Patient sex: M
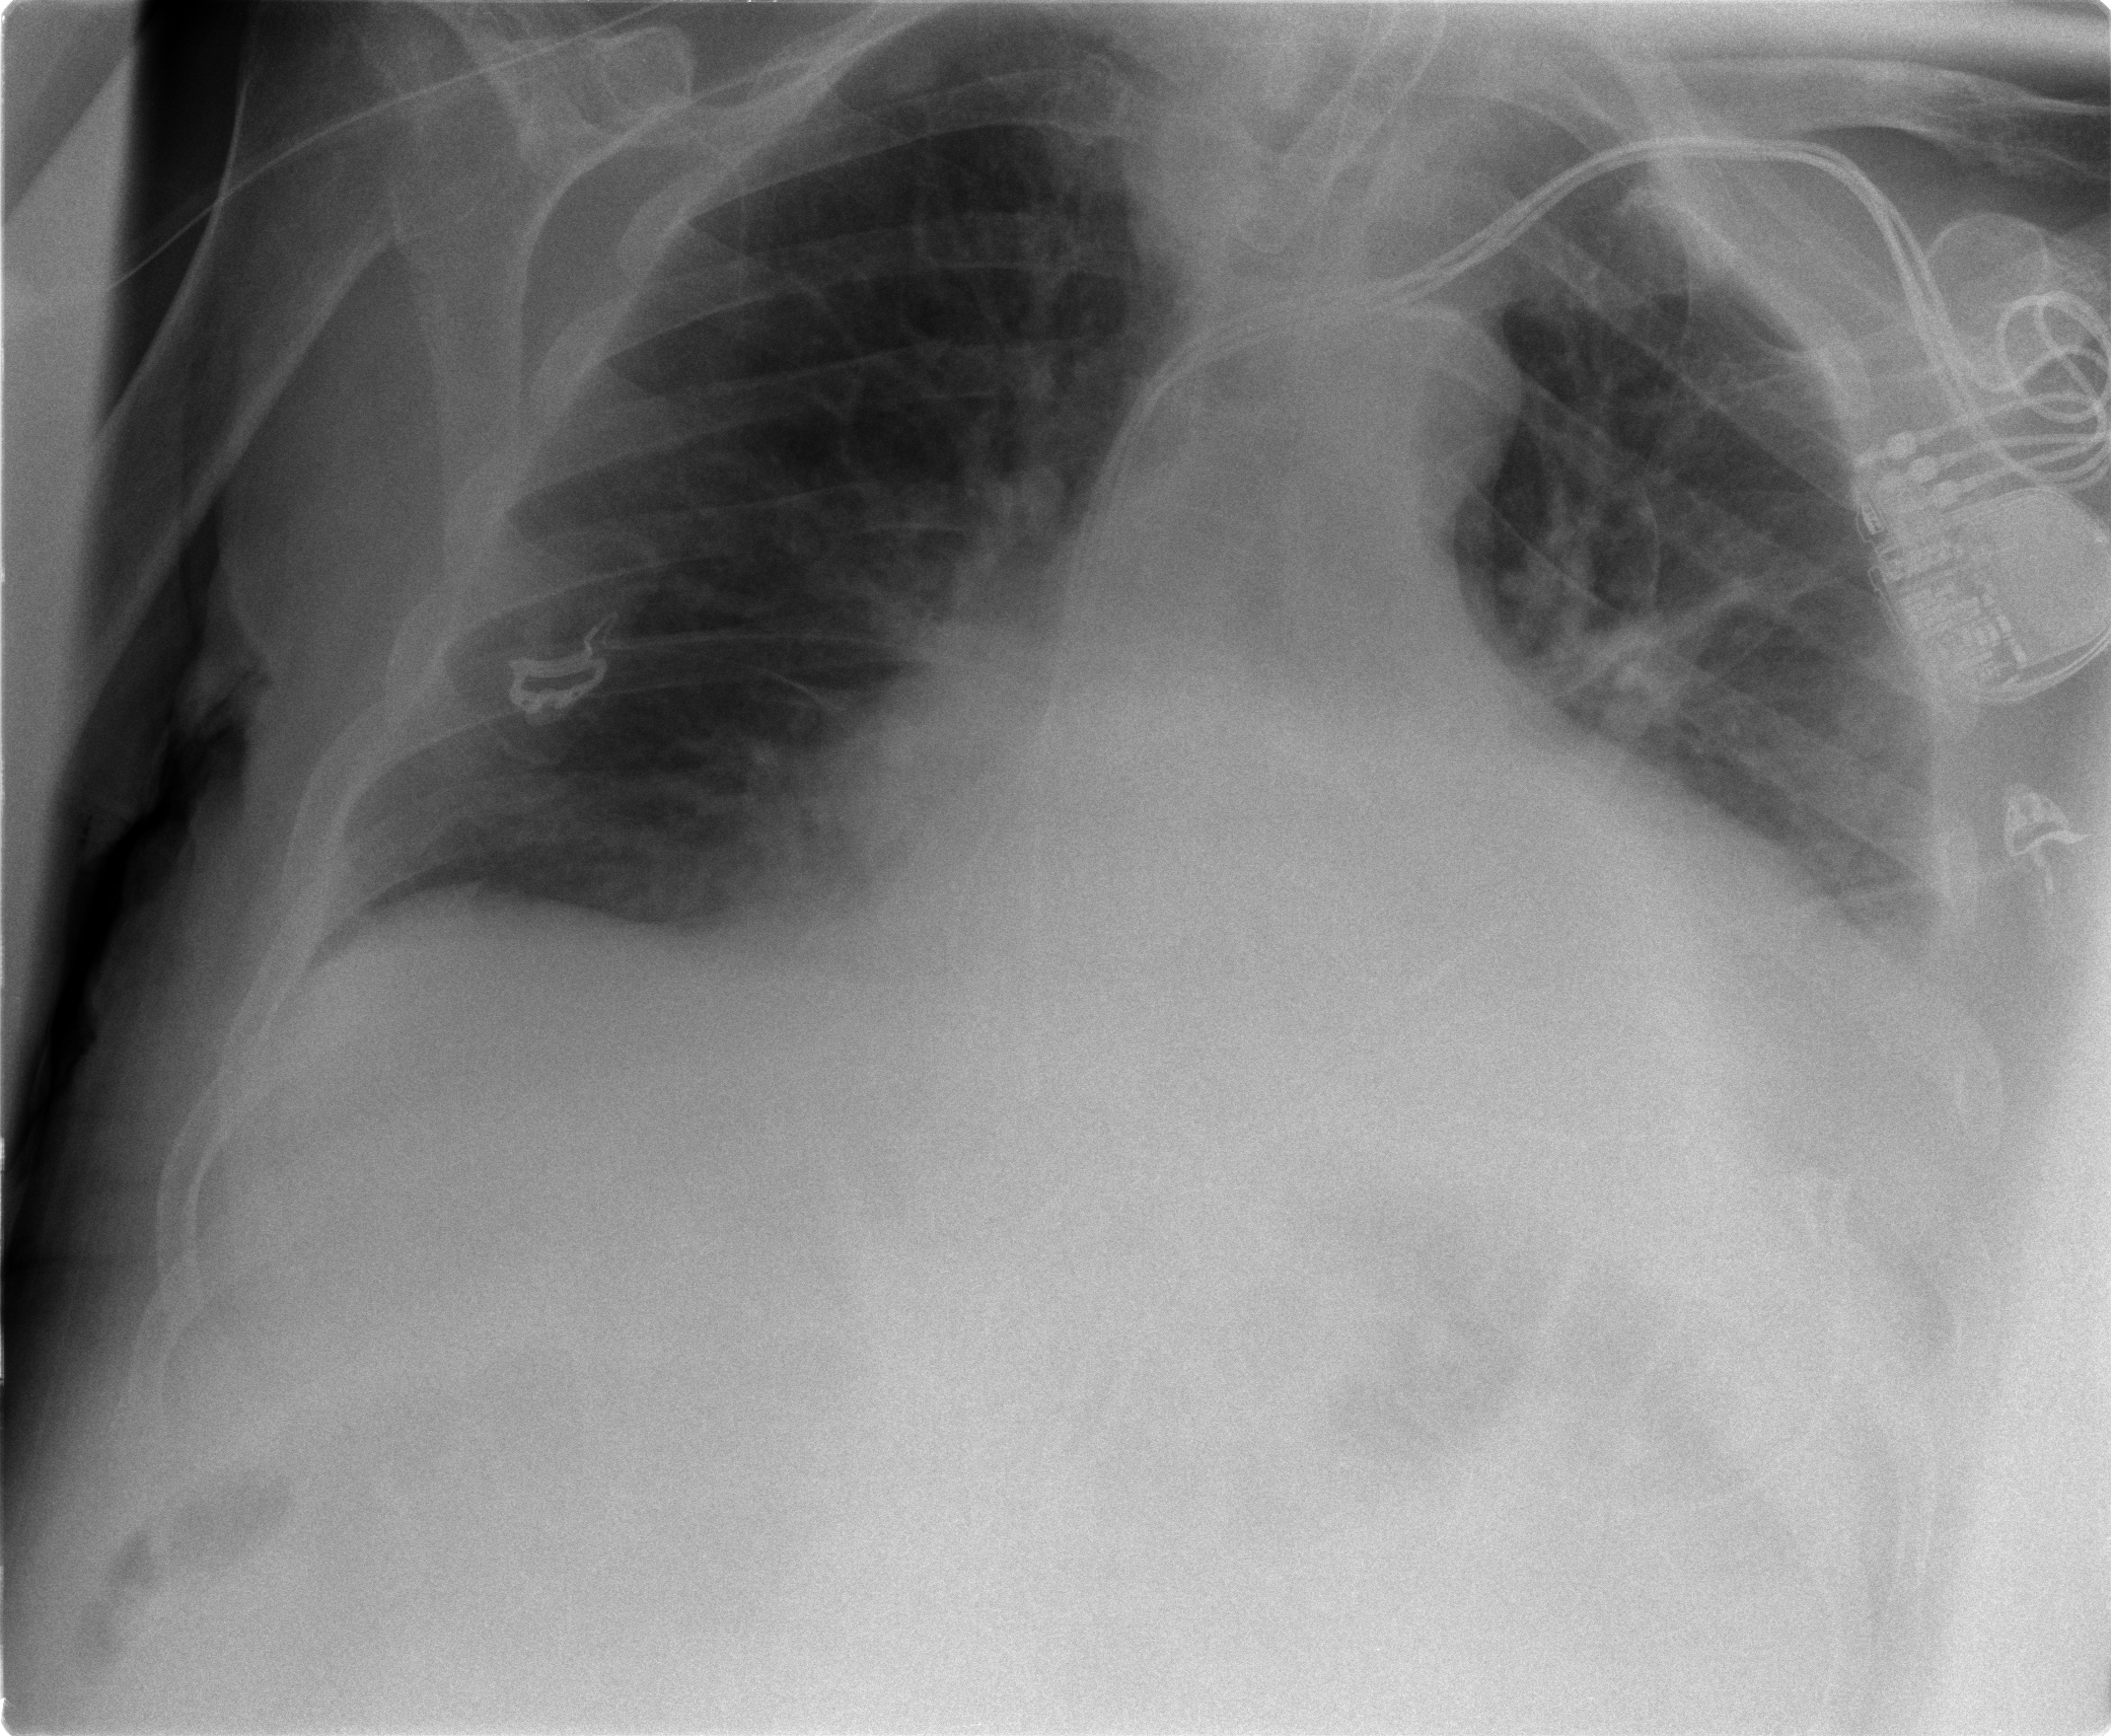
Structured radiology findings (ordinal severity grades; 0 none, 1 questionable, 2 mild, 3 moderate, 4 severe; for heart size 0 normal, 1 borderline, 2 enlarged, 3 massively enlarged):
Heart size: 2
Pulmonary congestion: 1
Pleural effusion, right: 1
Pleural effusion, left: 2
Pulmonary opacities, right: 0
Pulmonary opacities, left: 0
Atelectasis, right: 0
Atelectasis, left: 2